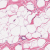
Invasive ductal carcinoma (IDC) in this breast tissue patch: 0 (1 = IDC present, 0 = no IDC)